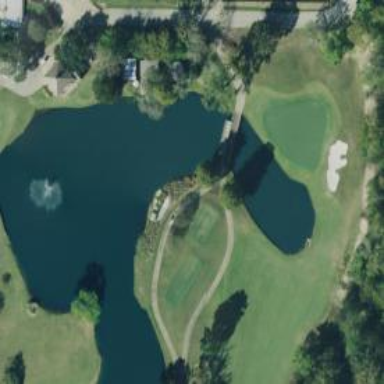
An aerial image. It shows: Path bridge crossing golf cartpath.